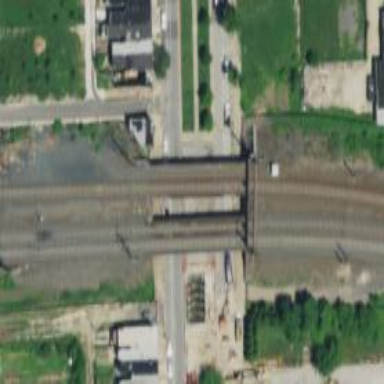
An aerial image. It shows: Railway bridge with electrified contact lines.